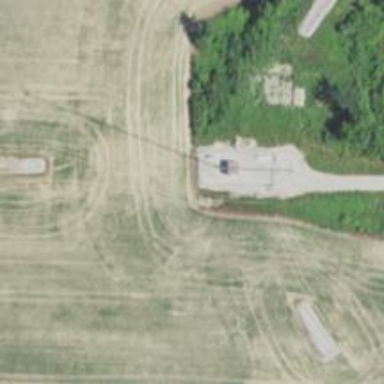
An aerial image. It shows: Lattice communication mast.